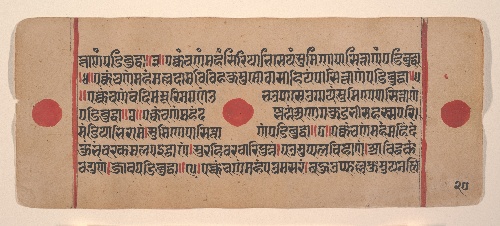
Date: 15th century
Object type: Folio
Classification: Paintings
Medium: Ink, opaque watercolor, and gold on paper
Culture: India (Gujarat)
Dimensions: 4 3/8 x 10 5/8 in. (11.1 x 27 cm)
Department: Asian Art
Credit line: Rogers Fund, 1955
Accession year: 1955
Repository: Metropolitan Museum of Art, New York, NY